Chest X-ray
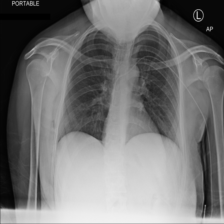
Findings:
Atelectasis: negative
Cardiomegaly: negative
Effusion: negative
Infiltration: negative
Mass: negative
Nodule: negative
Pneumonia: negative
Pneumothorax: negative
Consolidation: negative
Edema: negative
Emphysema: negative
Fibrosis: negative
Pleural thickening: negative
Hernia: negative